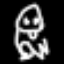
Label: frog